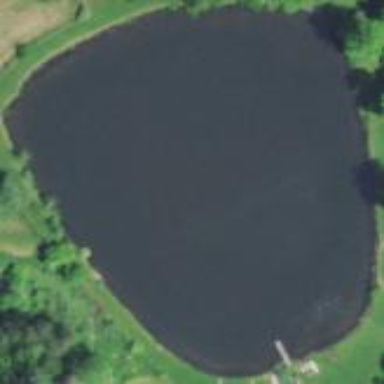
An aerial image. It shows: Pond with natural water.